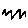
Label: zigzag